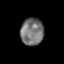
Tissue: prostate
Cell type: T cells
Senescence score: 0.3488
Nuclear area (px): 616
Mean DAPI intensity: 115.576